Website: lowes
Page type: billing-address
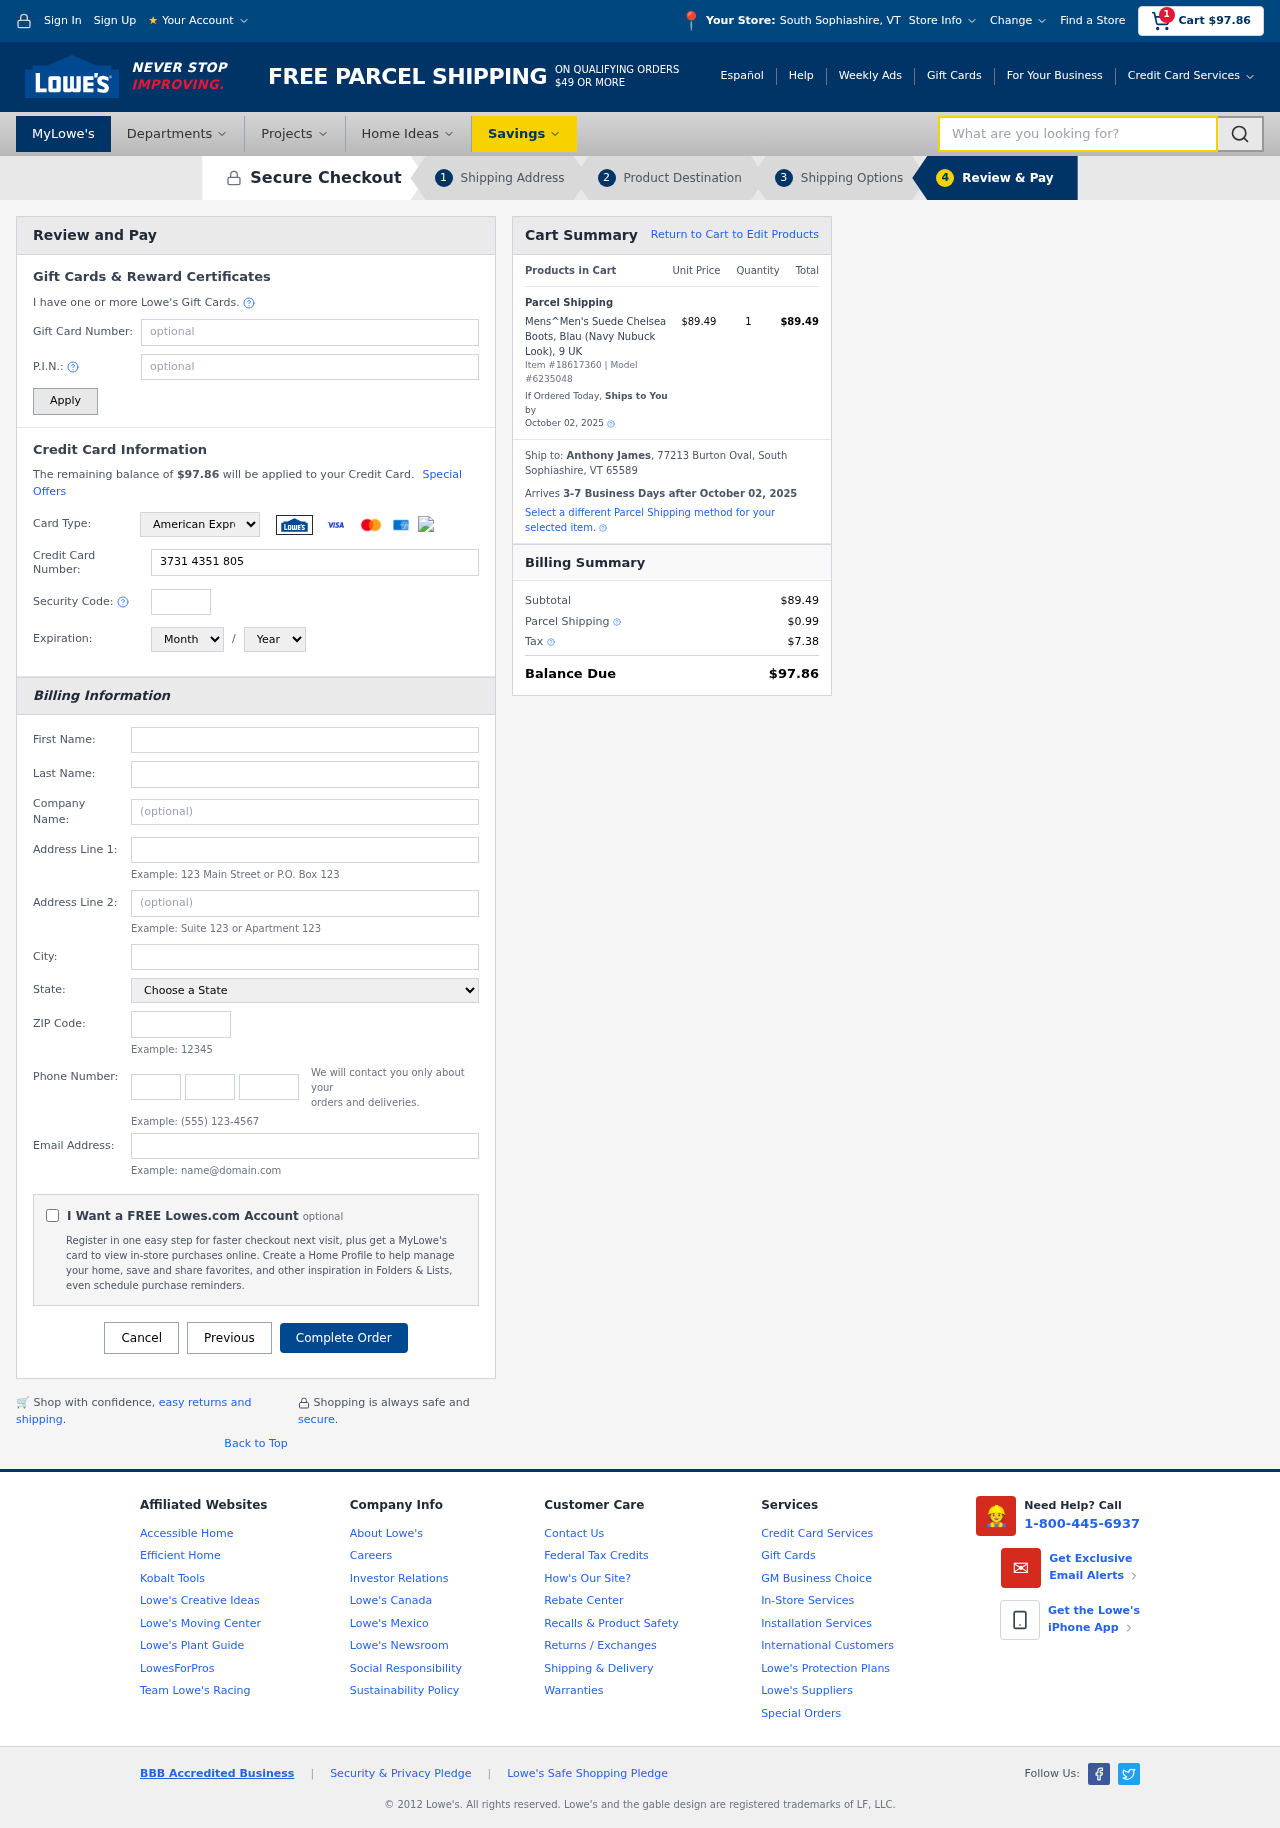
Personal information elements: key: PII_CARD_CVV
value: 7418
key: PII_CARD_EXPIRY_MONTH
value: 02
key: PII_CARD_EXPIRY_YEAR
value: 30
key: PII_CARD_NUMBER
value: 3731 4351 8050 056
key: PII_CARD_TYPE
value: American Express
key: PII_CITY
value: South Sophiashire
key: PII_CITY_STATE
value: South Sophiashire, VT
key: PII_COMPANY
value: Carroll, Frey and Mason
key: PII_EMAIL
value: ajames@yahoo.com
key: PII_FIRSTNAME
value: Anthony
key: PII_FULLNAME
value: Anthony James
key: PII_LASTNAME
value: James
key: PII_PHONE_AREA
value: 557
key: PII_PHONE_PREFIX
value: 563
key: PII_PHONE_SUFFIX
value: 1080
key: PII_POSTCODE
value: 65589
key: PII_STATE
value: Vermont
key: PII_STREET
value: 77213 Burton Oval
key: PII_CITY_STATE_ZIP
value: South Sophiashire, VT 65589
Product elements: key: PRODUCT1_NAME
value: Mens^Men's Suede Chelsea Boots, Blau (Navy Nubuck Look), 9 UK
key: PRODUCT1_PRICE
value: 89.49
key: PRODUCT1_QUANTITY
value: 1
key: PRODUCT_ITEM_NUMBER
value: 18617360
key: PRODUCT_MODEL_NUMBER
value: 6235048
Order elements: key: ORDER_SUBTOTAL
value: $97.86
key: ORDER_TOTAL
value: $97.86
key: ORDER_SHIPPING_DATE
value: October 02, 2025
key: ORDER_SUBTOTAL
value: $89.49
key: ORDER_DELIVERY_DATE
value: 3-7 Business Days after October 02, 2025
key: ORDER_SHIPPING_DATE2
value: October 02, 2025
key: ORDER_SUBTOTAL2
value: $89.49
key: ORDER_SHIPPING_COST
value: $0.99
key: ORDER_TAX
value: $7.38
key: ORDER_TOTAL2
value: $97.86
Search elements: key: HEADER_SEARCH
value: What are you looking for?